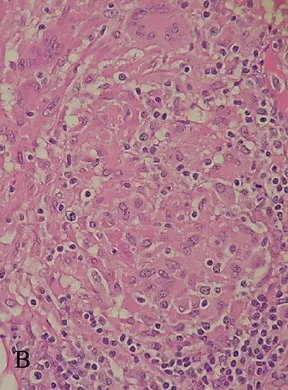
Histopathology of the lymph node. (B) The sarcoid granuloma consisting of epithelioid cells is somewhat ill defined from surrounding tissue. Lymphocytes are seen surrounding the sarcoid granuloma, which is reminiscent of cellular immune reaction. Hematoxylin and eosin stain (underx40 magnification objective).
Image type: pathology (h&e)